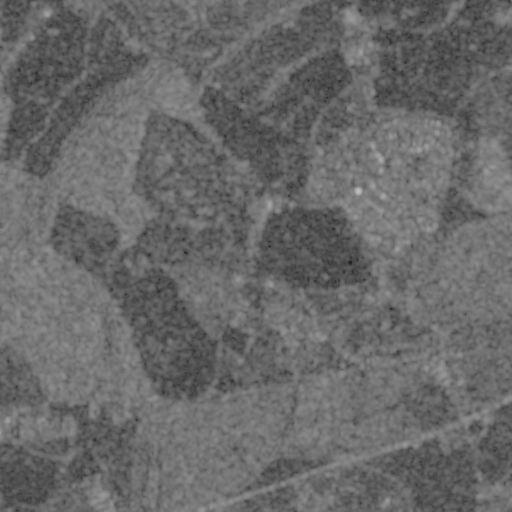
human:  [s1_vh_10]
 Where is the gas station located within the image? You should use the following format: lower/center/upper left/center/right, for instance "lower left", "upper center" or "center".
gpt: The gas station is located in the lower left of the image.
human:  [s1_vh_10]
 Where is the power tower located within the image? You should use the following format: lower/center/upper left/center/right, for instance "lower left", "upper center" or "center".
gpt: The power tower is located in the upper right of the image.
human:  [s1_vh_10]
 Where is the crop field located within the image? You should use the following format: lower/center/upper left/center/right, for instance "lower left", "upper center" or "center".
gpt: There is no crop field in the image.

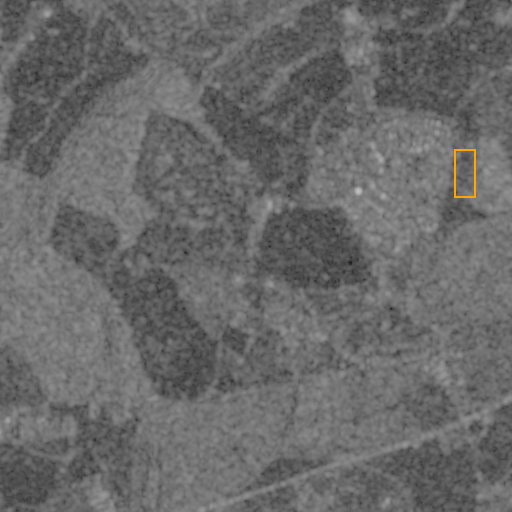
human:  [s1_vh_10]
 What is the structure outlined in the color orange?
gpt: The structure outlined in orange is a park.
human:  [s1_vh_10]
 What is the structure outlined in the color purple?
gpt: There is no purple outline.